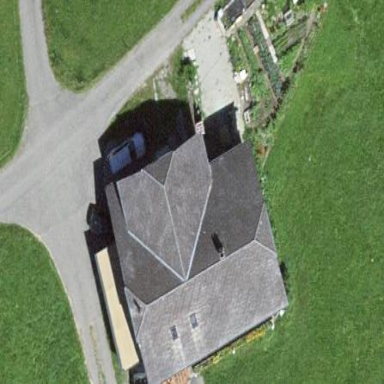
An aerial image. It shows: Farm building.